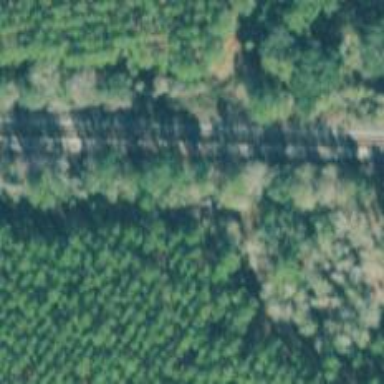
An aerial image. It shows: Railway track.